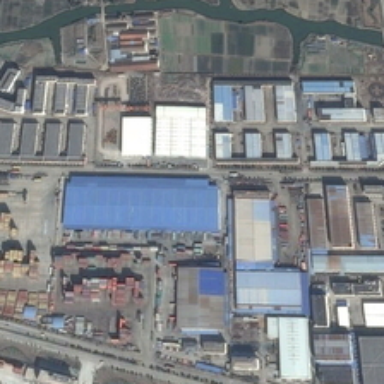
Many buildings are near a river in an industrial area .